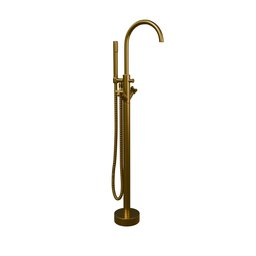
Label: appliances